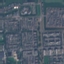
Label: Residential